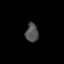
Tissue: skin
Cell type: T cells
Senescence score: 0.7992
Nuclear area (px): 232
Mean DAPI intensity: 80.797